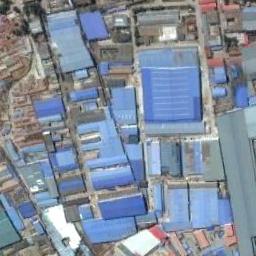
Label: industrial_area